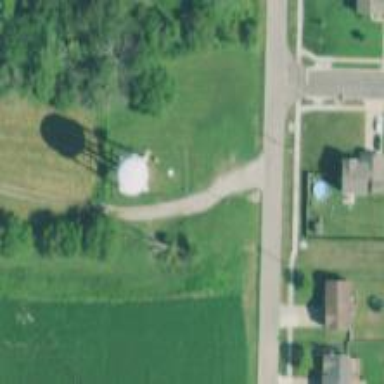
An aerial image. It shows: Water tower that is man-made.